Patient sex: M
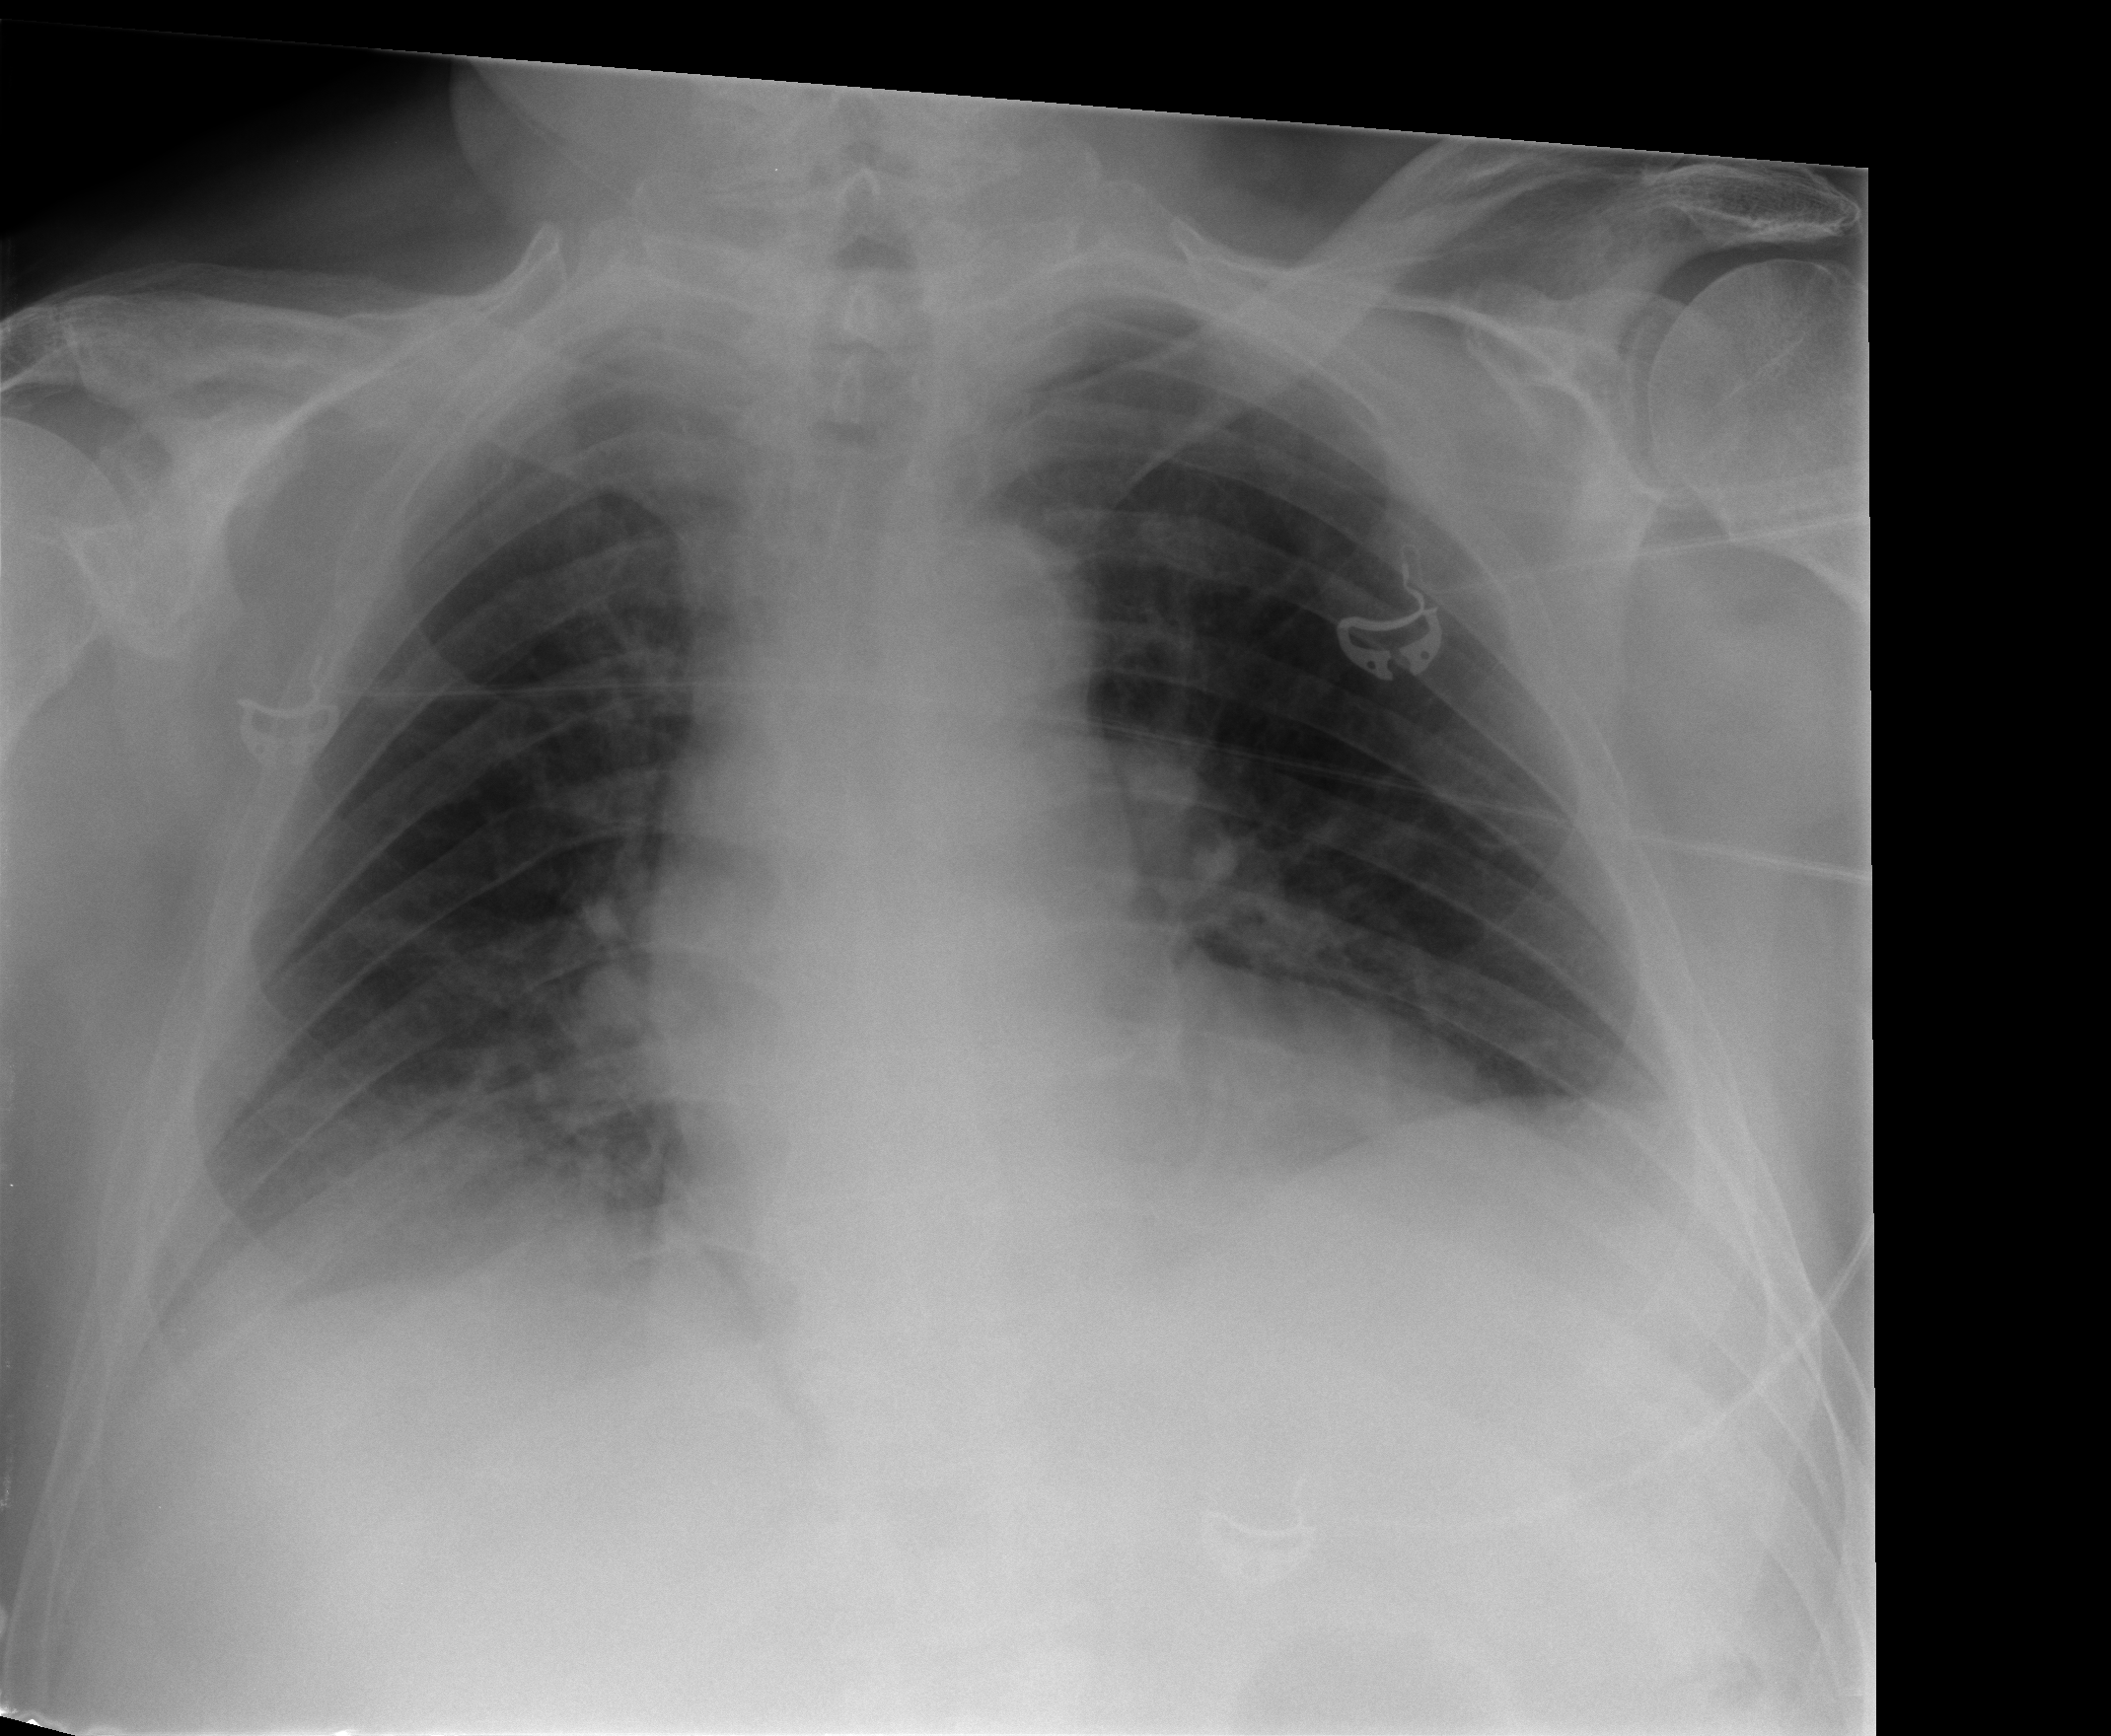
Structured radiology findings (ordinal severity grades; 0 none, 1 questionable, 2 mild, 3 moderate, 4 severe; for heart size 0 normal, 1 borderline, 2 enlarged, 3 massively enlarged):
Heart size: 1
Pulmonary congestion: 0
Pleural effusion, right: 2
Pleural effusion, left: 0
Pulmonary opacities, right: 1
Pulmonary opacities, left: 0
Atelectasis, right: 2
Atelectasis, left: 0